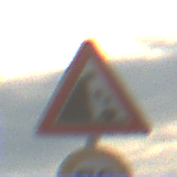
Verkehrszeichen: SteinschlagLinks
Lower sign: Geschwindigkeit70
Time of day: SunriseSunset
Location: Outdoor (RoadRail)
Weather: PartlyCloudy
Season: NotSpecified
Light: Natural